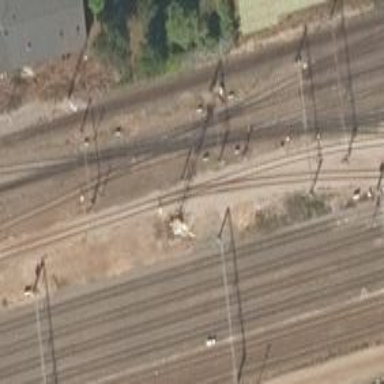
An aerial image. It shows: Railway yard with electrified contact lines.